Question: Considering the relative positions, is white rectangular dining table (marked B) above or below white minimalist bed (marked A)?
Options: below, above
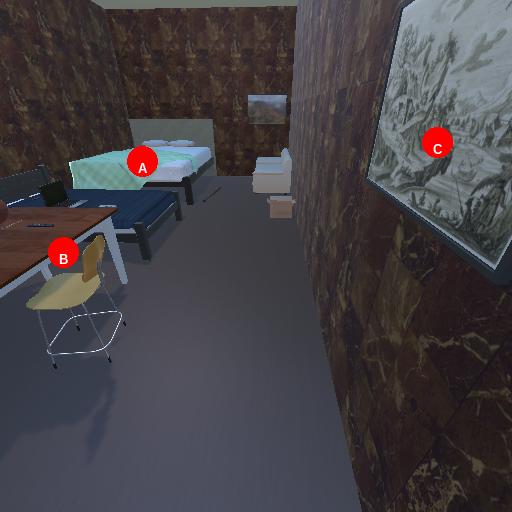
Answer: below